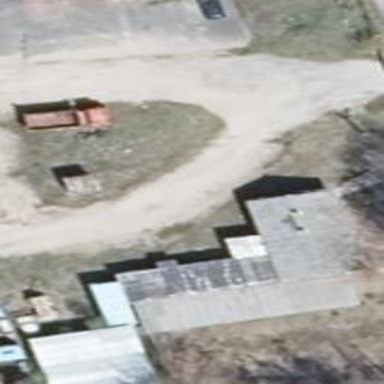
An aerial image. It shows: Industrial building with gabled roof.